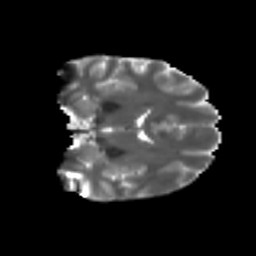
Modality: T2w
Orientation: coronal
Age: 31
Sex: female
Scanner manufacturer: ge
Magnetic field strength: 3 T
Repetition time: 7.8 s
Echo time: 0.0606 s